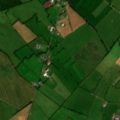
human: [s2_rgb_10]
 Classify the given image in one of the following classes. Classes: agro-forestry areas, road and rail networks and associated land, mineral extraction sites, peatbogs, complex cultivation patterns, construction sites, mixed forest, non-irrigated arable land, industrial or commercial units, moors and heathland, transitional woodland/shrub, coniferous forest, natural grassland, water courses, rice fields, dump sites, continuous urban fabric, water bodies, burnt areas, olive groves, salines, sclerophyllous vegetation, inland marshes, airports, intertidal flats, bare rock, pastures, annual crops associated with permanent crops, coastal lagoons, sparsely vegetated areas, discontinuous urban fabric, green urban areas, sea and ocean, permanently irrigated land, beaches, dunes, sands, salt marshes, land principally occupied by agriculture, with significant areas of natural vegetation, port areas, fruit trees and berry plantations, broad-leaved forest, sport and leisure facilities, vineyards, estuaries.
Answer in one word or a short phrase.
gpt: non-irrigated arable land, pastures, coniferous forest